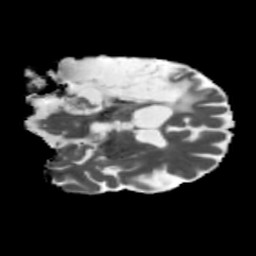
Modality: MD
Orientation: coronal
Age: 51
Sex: male
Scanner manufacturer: siemens
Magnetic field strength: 3 T
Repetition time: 5.47 s
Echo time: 0.0854 s